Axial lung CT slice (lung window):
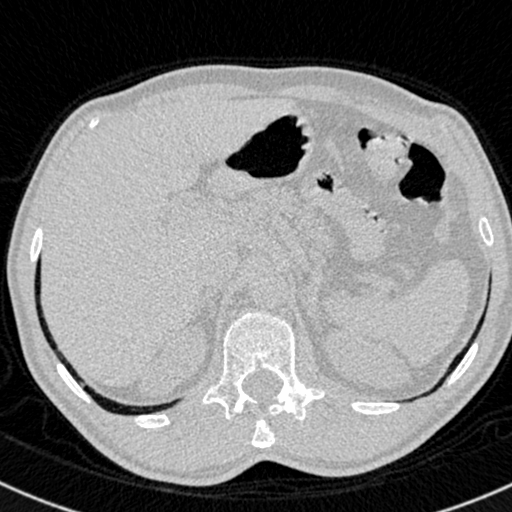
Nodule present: no